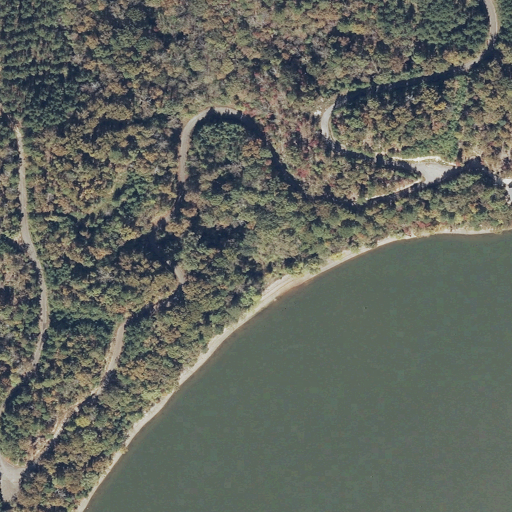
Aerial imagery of valley in Mississippi named Big Spring Hollow containing deciduous forest, open water, mixed forest, evergreen forest, and grassland